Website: slack
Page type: billing-address
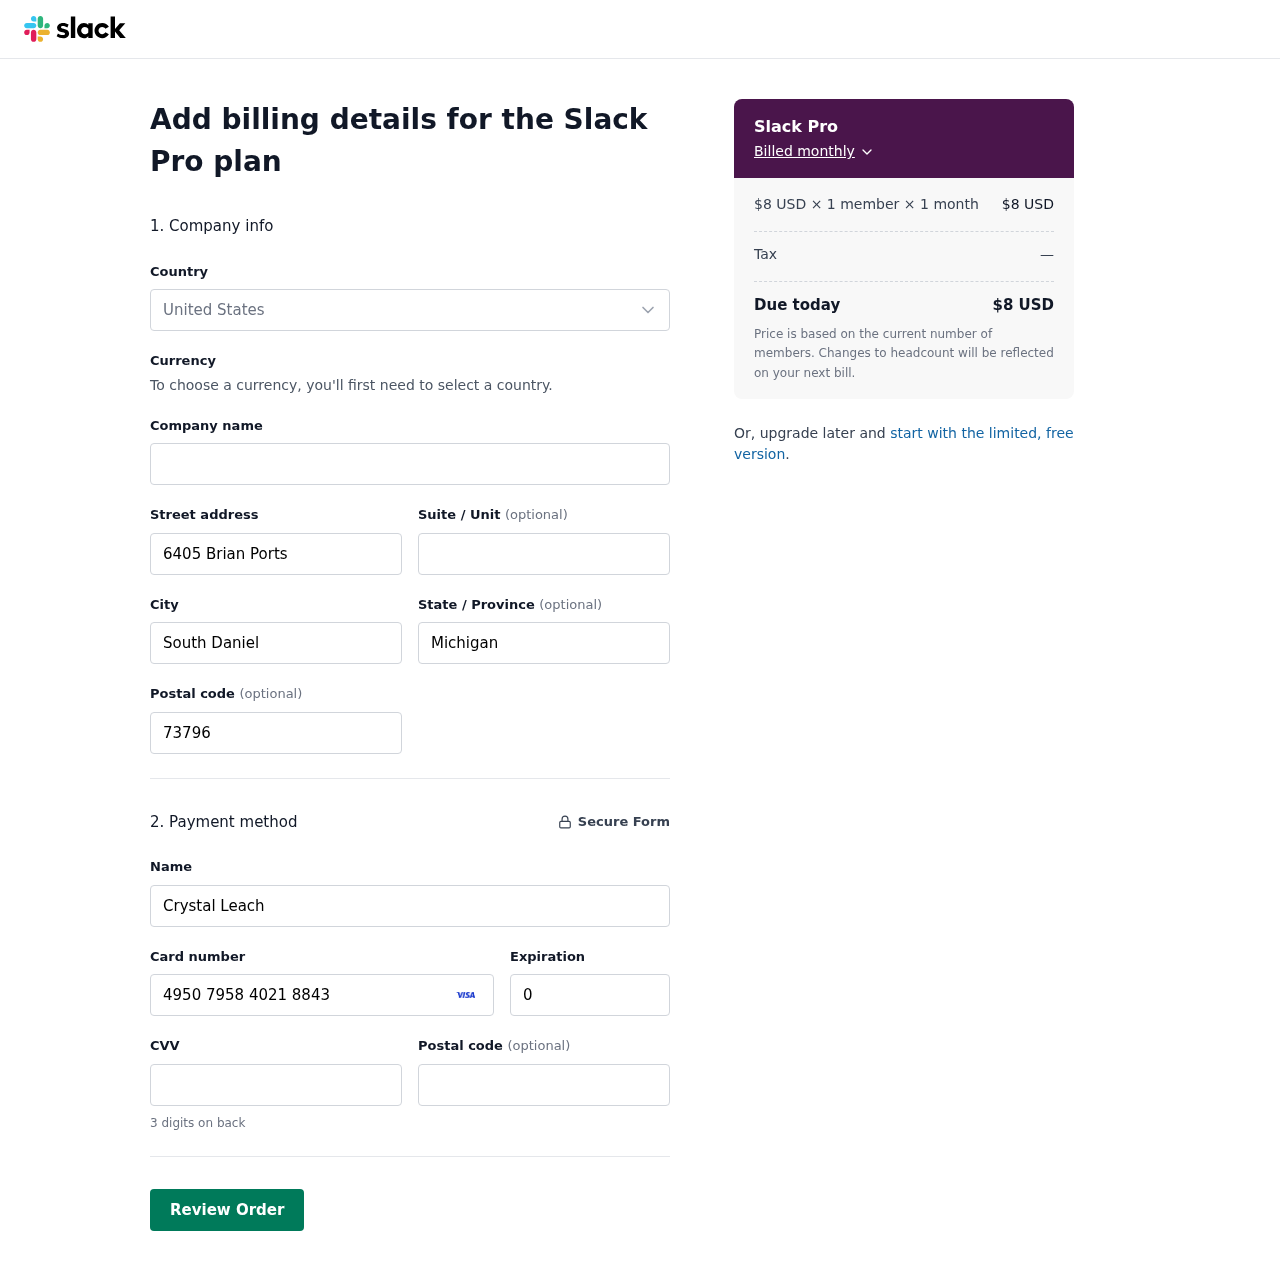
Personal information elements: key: PII_CARD_CVV
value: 263
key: PII_CARD_EXPIRY
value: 03/29
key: PII_CARD_NUMBER
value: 4950 7958 4021 8843
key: PII_CITY
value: South Daniel
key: PII_COUNTRY
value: United States
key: PII_FULLNAME
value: Crystal Leach
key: PII_POSTCODE
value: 73796
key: PII_STATE
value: Michigan
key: PII_STREET
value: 6405 Brian Ports
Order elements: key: ORDER_PLAN_PRICE
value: $8 USD
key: ORDER_NUM_MEMBERS
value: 1 member
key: ORDER_NUM_MONTHS
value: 1 month
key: ORDER_SUBTOTAL
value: $8 USD
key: ORDER_TAX
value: —
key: ORDER_TOTAL
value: $8 USD